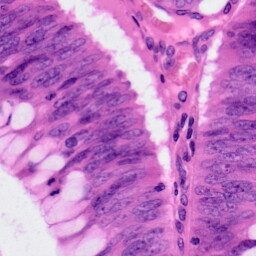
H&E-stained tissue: Colon